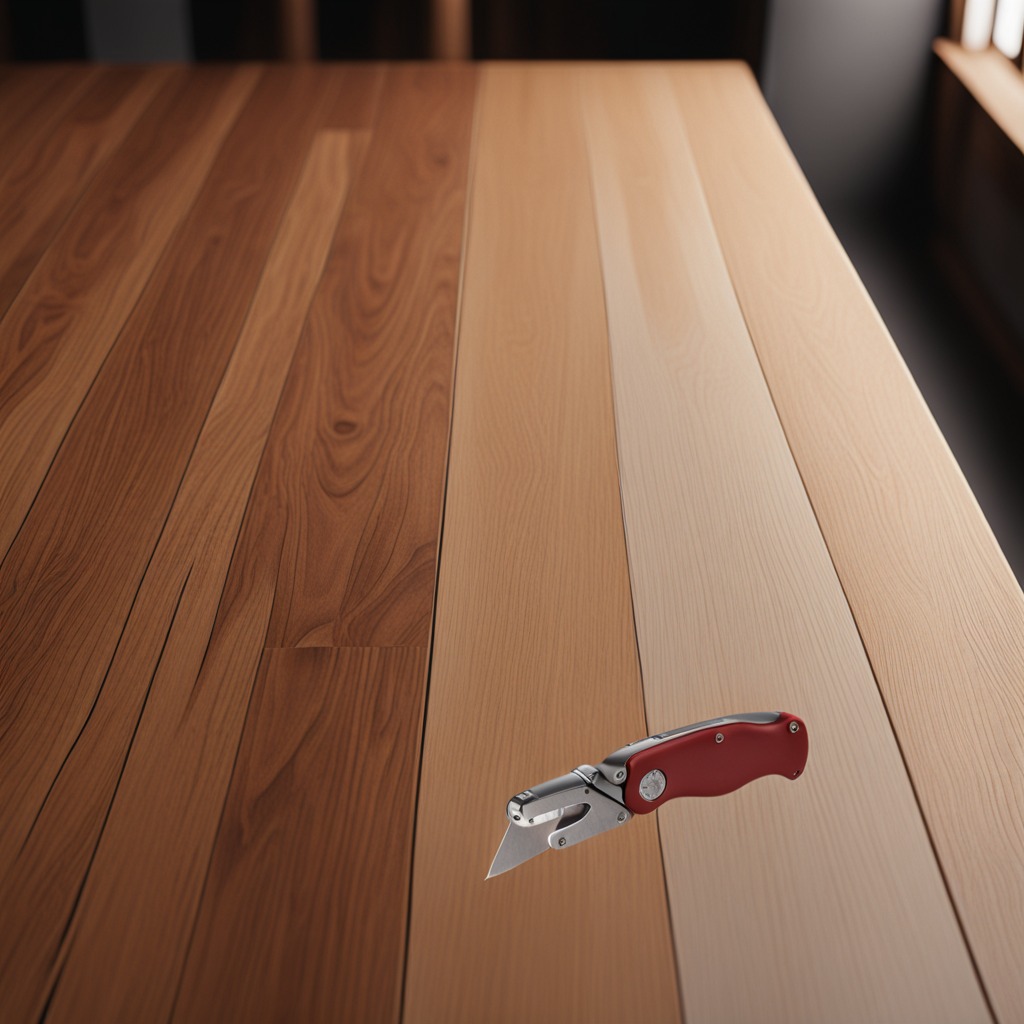
A utility knife is lying on a wooden table in a carpentry studio.